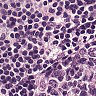
Metastatic tissue present: no